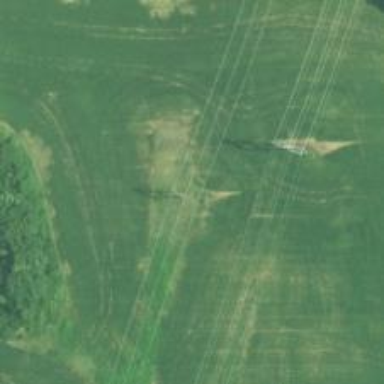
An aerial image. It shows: H-frame designed tower for power lines.